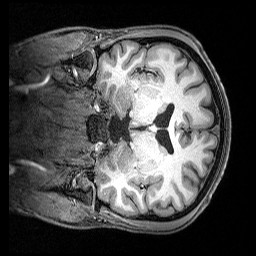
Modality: T1w
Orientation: coronal
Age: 20
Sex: male
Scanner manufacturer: siemens
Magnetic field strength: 3 T
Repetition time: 2.5 s
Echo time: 0.00369 s